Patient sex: M
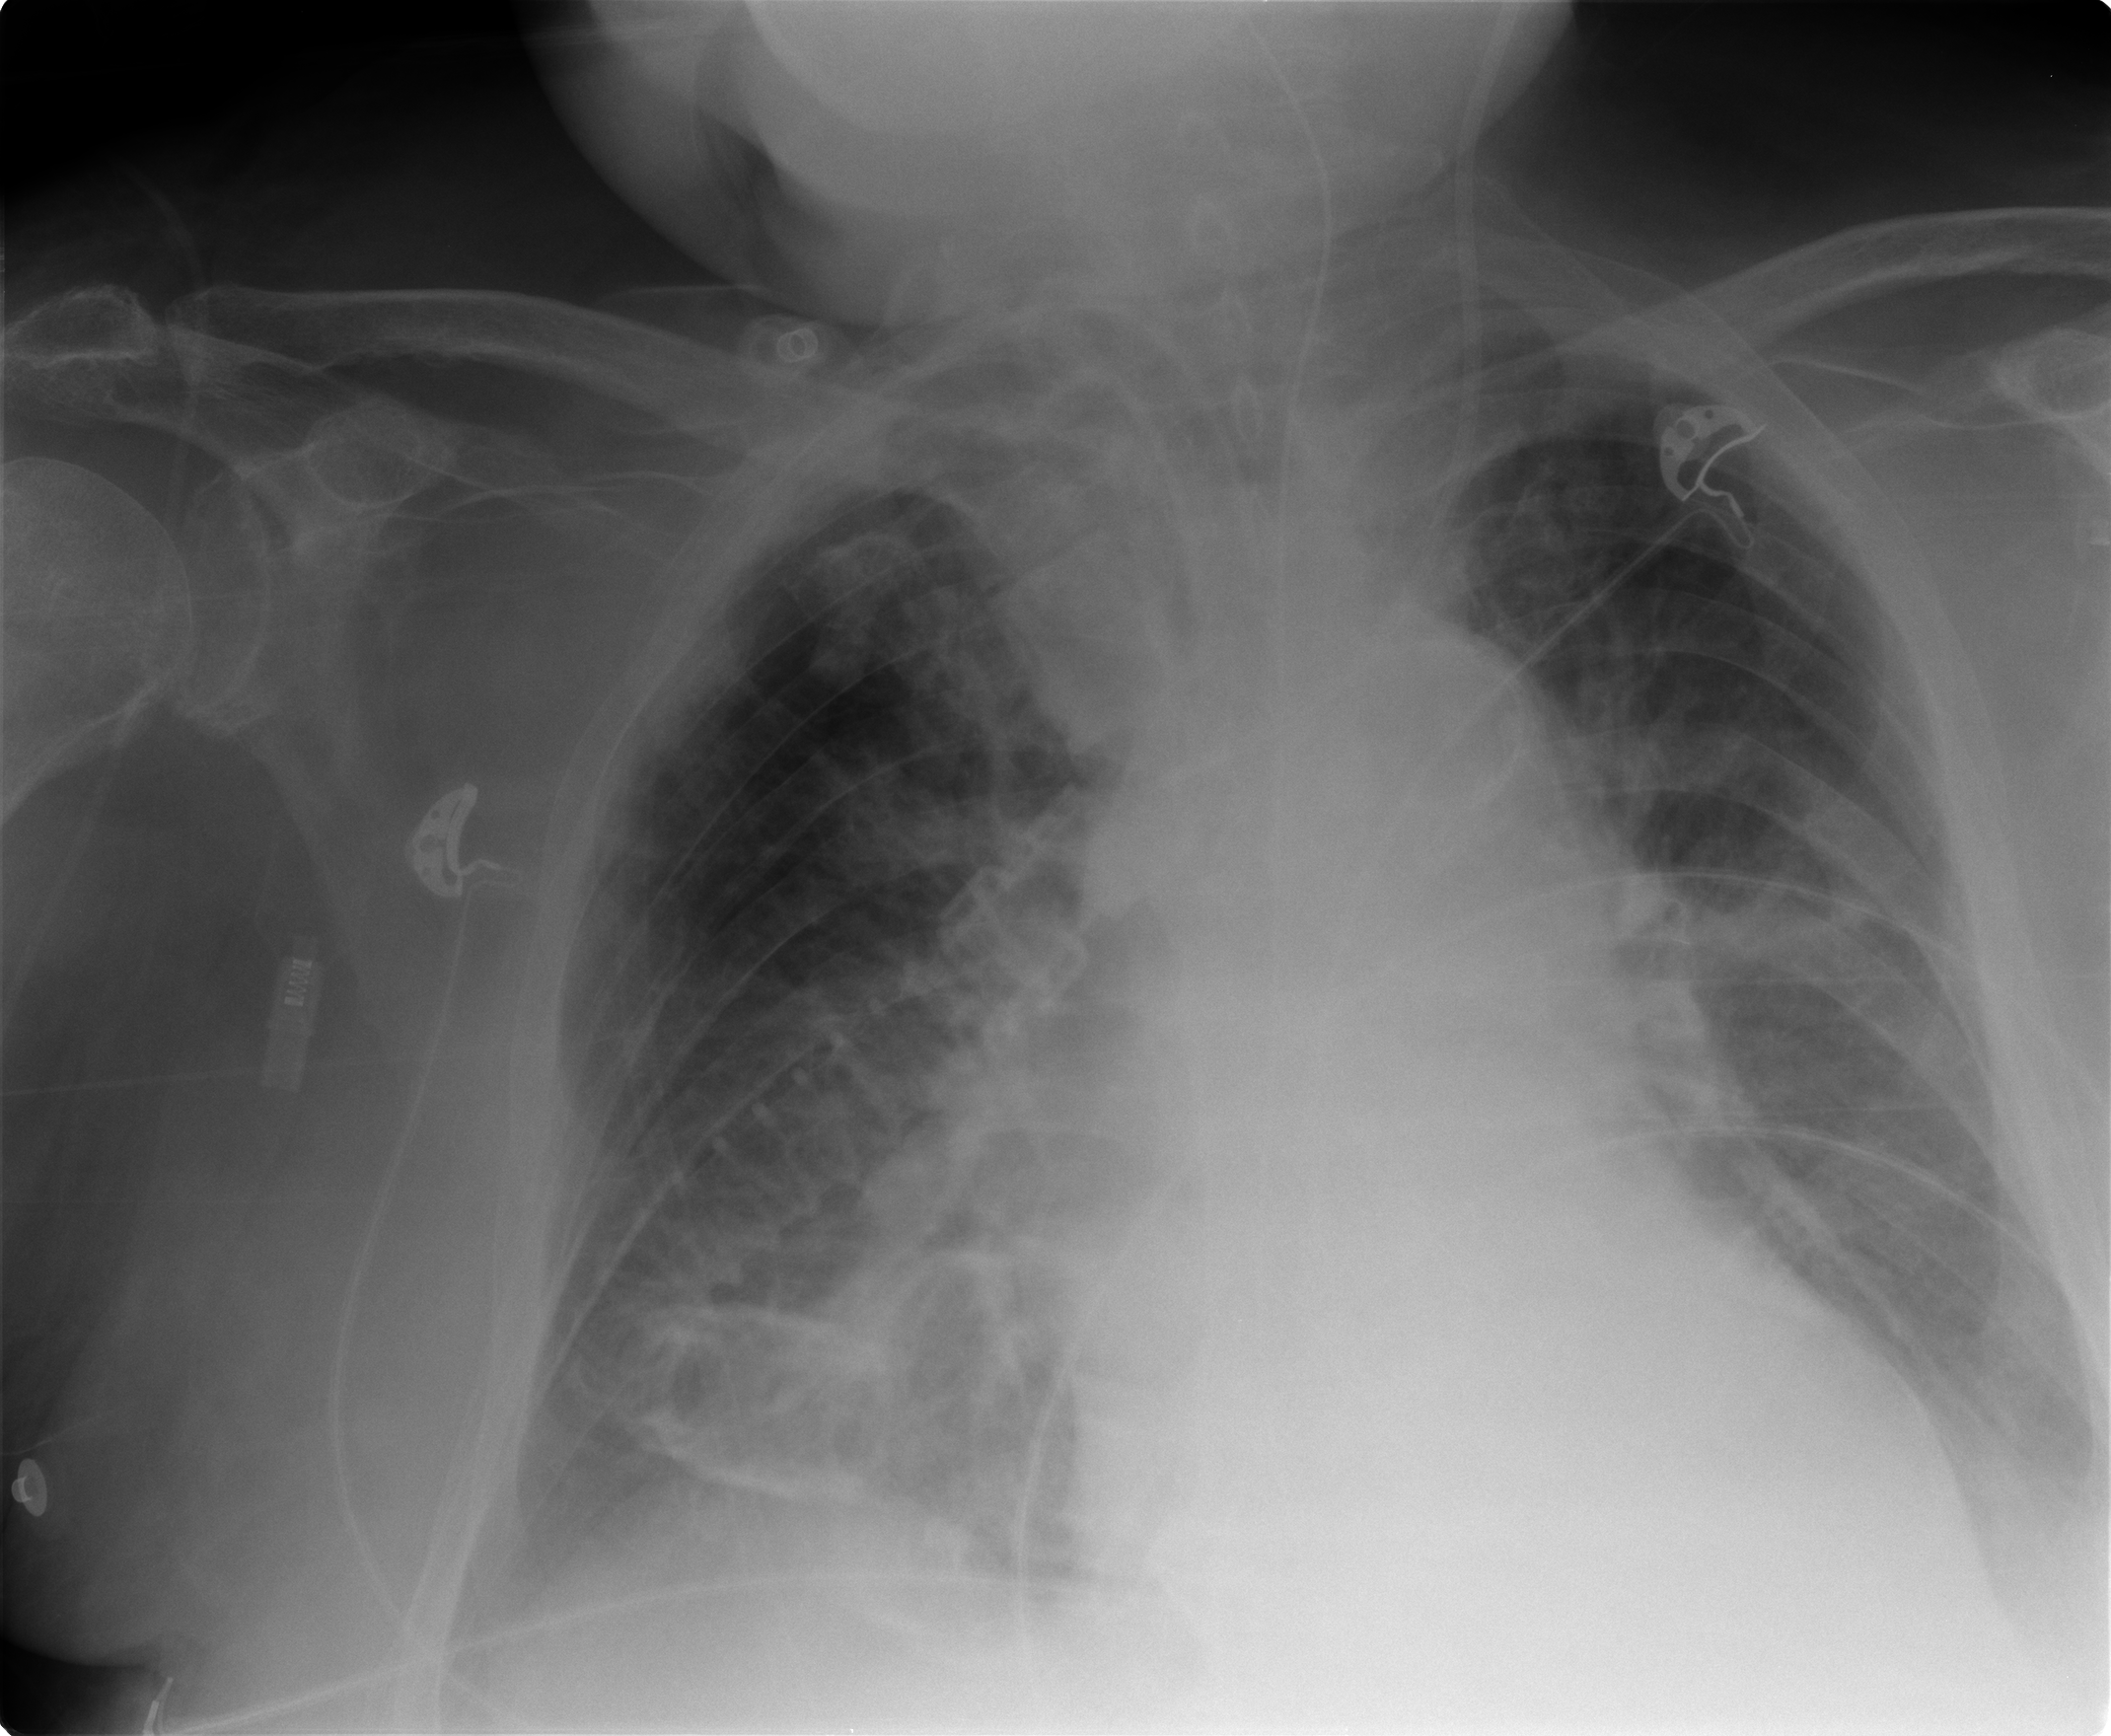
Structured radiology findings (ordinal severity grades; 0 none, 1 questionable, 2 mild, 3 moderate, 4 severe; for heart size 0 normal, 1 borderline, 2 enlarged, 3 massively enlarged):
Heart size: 0
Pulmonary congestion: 2
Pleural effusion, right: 3
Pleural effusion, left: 2
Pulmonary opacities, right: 2
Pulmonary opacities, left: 2
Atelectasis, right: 2
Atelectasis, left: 2